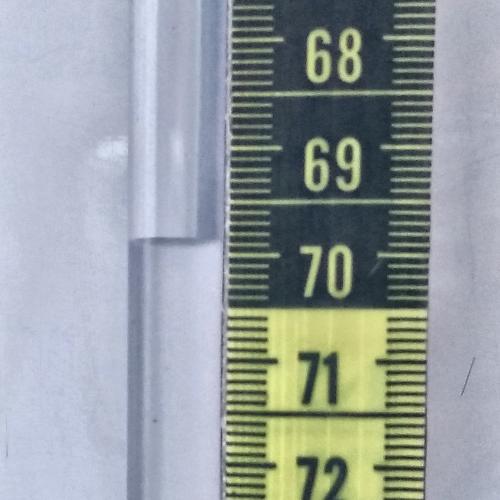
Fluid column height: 69.9 cm